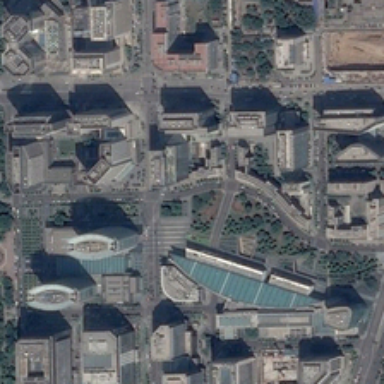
Many buildings and some green trees are in a commercial area .